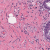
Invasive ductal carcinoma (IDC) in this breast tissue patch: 0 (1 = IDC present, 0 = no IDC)